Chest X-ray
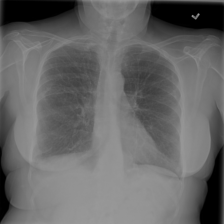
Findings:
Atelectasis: negative
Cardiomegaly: negative
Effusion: negative
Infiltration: negative
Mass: negative
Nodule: negative
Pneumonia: negative
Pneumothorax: negative
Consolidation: negative
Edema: negative
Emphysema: negative
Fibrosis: negative
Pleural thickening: negative
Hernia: positive